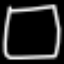
Label: square